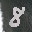
Label: 8